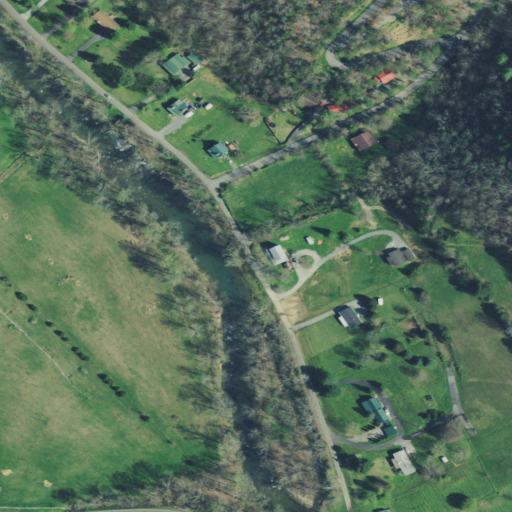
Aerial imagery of valley in Tennessee named Cowden Hollow containing pasture, open development, deciduous forest, mixed forest, low intensity development, and medium intensity development